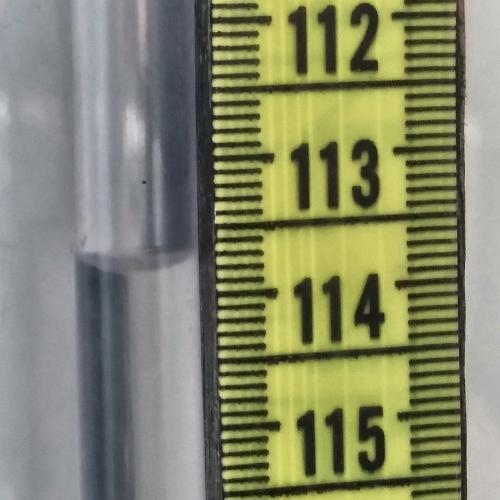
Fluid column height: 113.7 cm